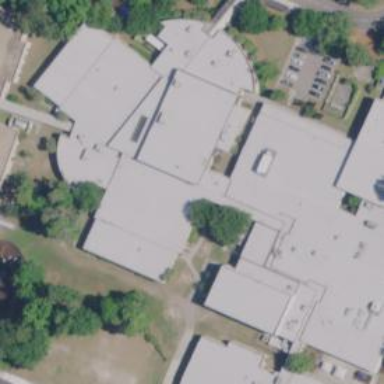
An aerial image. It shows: School.